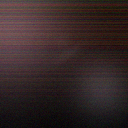
Screen state: off